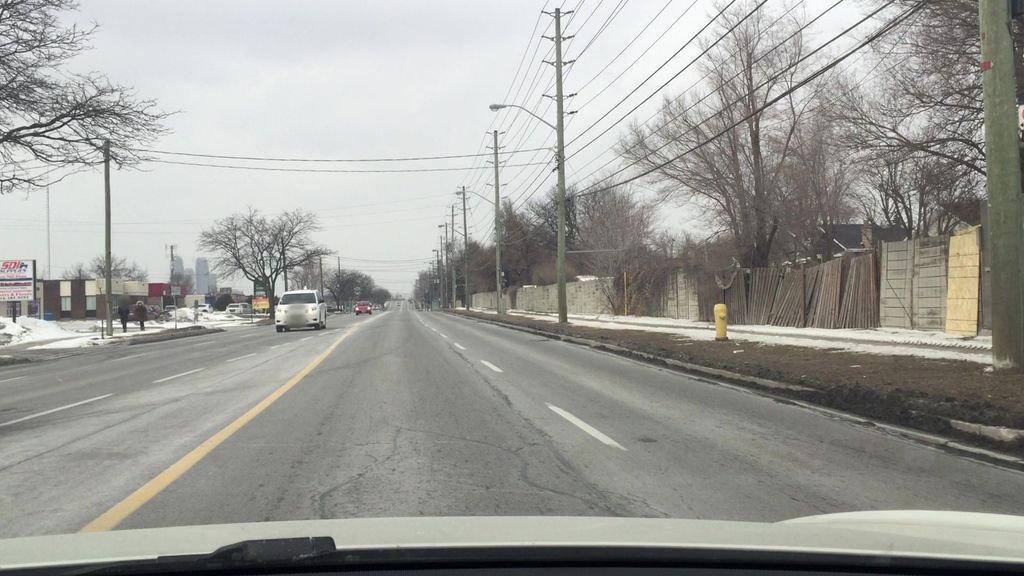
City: toronto